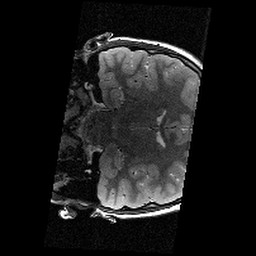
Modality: T2w
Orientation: coronal
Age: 10
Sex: female
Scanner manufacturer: siemens
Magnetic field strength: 3 T
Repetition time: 9.23 s
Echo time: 0.067 s